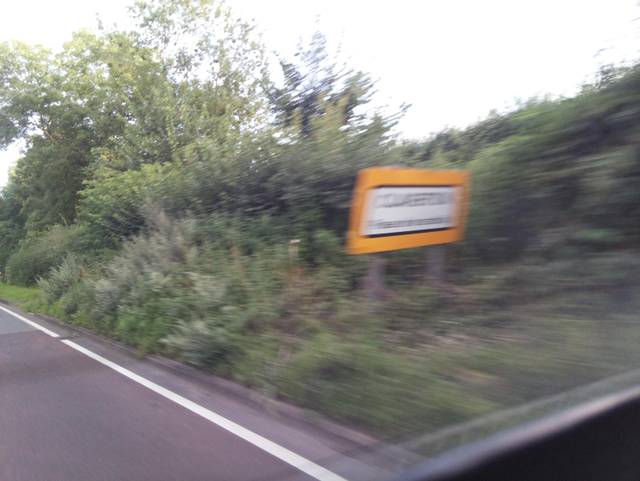
Region: United Kingdom
Coordinates: 51.379, -2.306